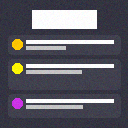
Screen state: on